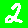
Digit: 2